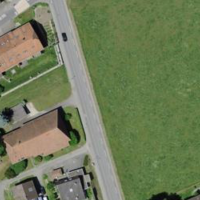
EUNIS habitat code: 55
Species observed at this site:
Asplenium trichomanes